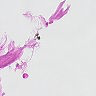
Metastatic tissue present: no